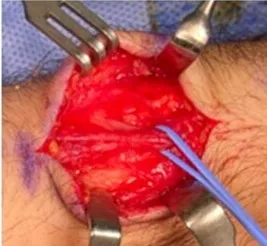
An intraoperative image of a schwannoma in the wrist shows a well-circumscribed tumor located on the superficial radial nerve. The image was obtained during the surgical procedure for excision of the tumor. Panel (B) shows the nerve after excision of both tumors, as the nerve showed continuity without disruption.
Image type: medical_photograph (other_medical_photograph)